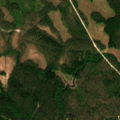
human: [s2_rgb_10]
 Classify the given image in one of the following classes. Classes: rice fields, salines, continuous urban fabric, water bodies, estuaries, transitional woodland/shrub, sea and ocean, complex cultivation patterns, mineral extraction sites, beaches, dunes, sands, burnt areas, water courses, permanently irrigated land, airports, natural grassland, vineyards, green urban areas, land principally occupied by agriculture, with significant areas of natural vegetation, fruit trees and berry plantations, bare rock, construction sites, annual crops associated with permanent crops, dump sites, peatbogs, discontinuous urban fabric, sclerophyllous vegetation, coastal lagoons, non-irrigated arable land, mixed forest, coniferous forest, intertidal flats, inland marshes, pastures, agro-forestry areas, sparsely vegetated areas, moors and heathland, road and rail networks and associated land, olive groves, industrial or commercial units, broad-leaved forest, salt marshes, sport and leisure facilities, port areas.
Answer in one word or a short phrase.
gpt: coniferous forest